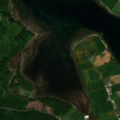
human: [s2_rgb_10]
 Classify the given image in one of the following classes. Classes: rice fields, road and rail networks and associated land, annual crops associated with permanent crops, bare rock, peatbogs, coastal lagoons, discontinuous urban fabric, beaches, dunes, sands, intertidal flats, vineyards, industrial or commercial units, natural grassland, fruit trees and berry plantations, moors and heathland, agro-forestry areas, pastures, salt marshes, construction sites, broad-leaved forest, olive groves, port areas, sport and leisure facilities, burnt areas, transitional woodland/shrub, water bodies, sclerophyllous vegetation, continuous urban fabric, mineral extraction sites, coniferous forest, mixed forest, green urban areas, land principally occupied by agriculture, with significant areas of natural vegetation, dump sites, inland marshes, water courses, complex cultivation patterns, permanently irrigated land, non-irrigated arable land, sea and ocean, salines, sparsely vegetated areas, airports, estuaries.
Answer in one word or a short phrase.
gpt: pastures, coniferous forest, mixed forest, sea and ocean